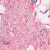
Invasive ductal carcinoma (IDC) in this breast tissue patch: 1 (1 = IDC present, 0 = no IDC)